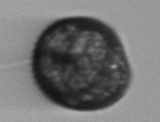
Label: Margalefidinium